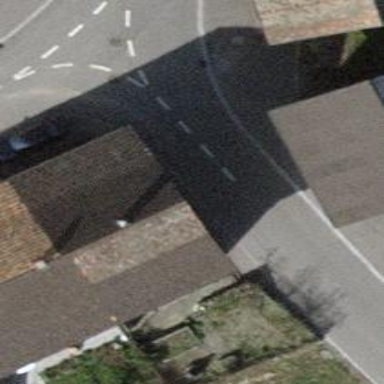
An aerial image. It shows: Post box is visible.